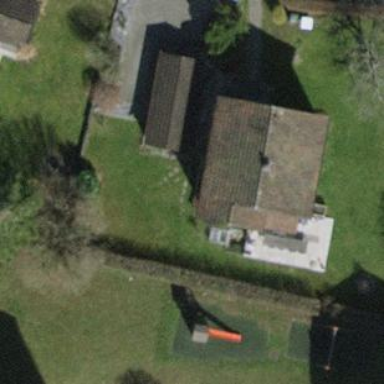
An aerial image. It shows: Pitched roof building.